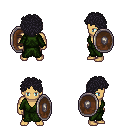
a pixel art fantasy rpg character, male body template, human, tanned skin, green robe, gold greaves, raven curly afro hairstyle, shield, four views (front, back, left, right), 2x2 character sprite sheet, small pixel art, hard edges, no anti-aliasing